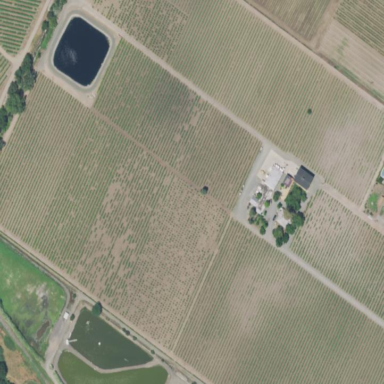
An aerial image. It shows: Vineyard with grape crops.